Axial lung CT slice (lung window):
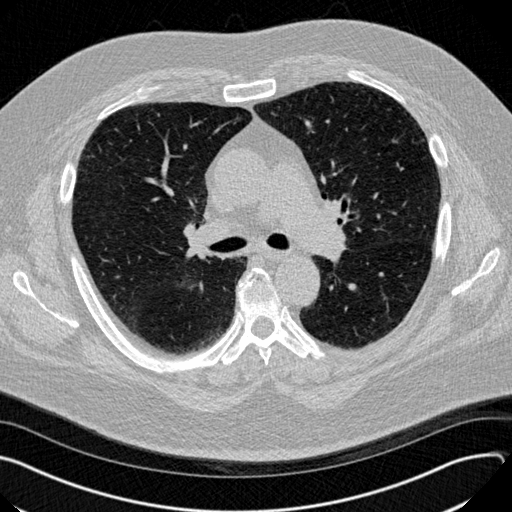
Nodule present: no